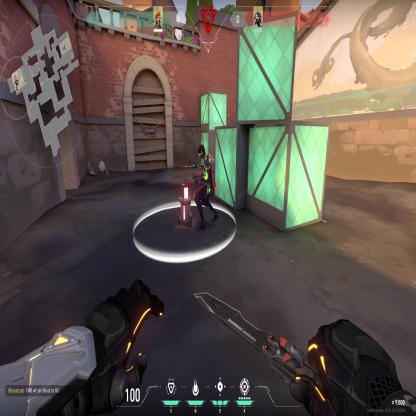
Label: planted spike ; enemy